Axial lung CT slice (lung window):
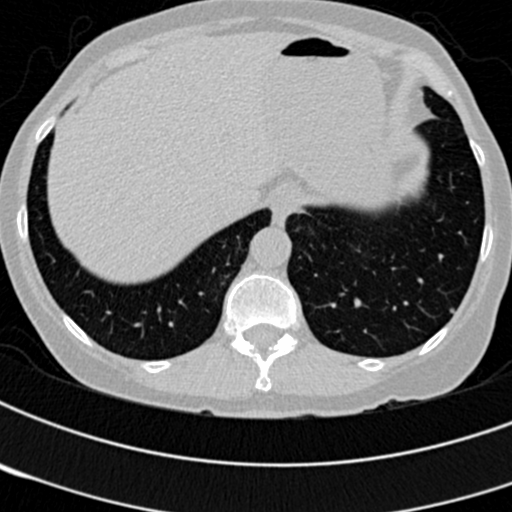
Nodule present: no